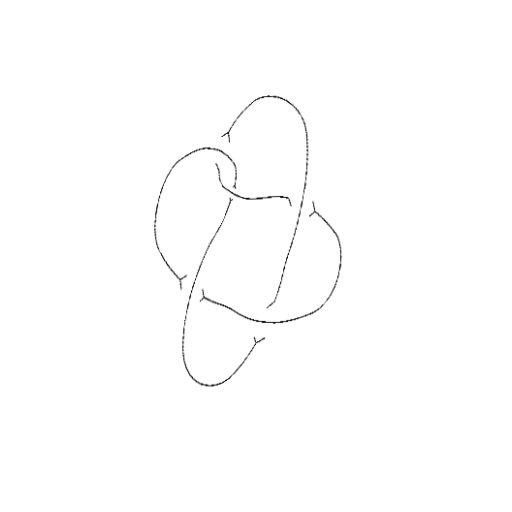
Crossing number: 5